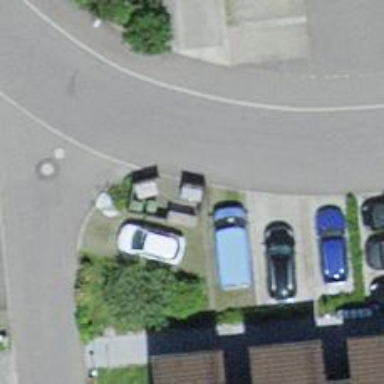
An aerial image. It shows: Recycling container for recycling.